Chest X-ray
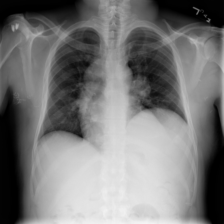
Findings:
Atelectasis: negative
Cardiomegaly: negative
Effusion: positive
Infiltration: negative
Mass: negative
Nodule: negative
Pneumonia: negative
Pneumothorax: negative
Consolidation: negative
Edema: negative
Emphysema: negative
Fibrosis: negative
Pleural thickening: negative
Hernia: negative